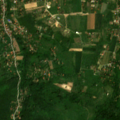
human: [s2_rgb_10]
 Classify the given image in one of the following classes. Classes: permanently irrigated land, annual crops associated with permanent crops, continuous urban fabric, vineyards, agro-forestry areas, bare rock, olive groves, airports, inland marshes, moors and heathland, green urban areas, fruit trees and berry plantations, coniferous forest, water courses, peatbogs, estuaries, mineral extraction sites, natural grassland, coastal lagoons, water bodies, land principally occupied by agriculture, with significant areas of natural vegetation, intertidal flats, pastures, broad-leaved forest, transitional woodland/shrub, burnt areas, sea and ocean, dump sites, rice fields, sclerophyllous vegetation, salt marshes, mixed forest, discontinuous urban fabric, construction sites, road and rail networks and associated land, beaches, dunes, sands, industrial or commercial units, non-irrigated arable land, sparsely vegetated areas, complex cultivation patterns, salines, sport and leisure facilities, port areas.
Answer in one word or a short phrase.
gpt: complex cultivation patterns, land principally occupied by agriculture, with significant areas of natural vegetation, broad-leaved forest